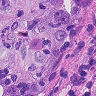
Metastatic tissue present: yes